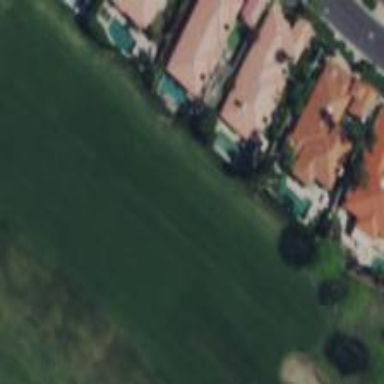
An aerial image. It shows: Grassy area designated as golf tee.